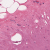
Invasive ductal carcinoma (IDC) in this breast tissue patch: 0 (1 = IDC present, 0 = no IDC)